Interaction volume radius: 5 \u00c5
Interaction volume height: 50 \u00c5
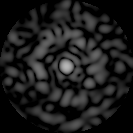
Disorder parameter: 0.8325